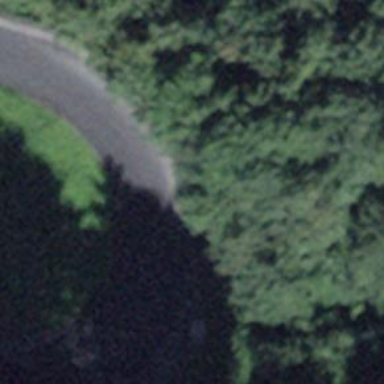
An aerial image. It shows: Tertiary road.